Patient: sex M, age 66
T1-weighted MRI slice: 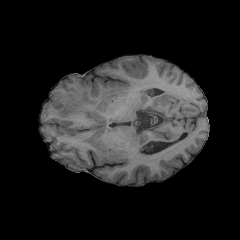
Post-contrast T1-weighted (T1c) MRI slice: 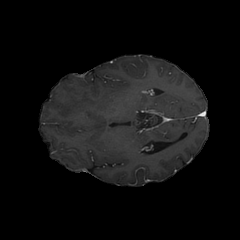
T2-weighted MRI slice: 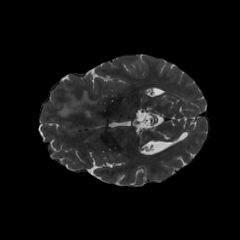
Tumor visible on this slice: yes
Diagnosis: Glioblastoma, IDH-wildtype
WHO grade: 4